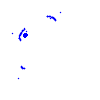
Particle: electron